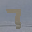
Label: 7